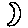
Label: moon